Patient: sex F, age 59
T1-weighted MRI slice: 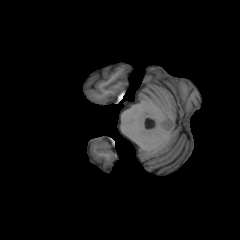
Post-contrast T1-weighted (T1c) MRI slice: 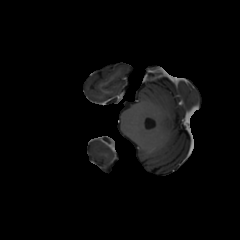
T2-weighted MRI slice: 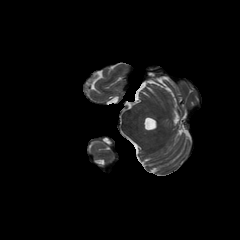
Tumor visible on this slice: no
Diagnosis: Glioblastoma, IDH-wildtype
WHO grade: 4